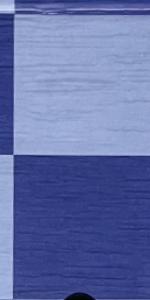
Label: Empty